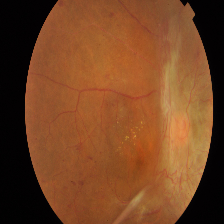
Diabetic retinopathy grade: Proliferative DR